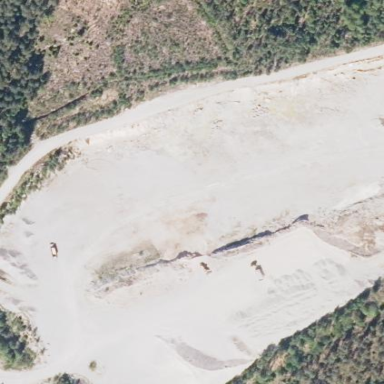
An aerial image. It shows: Quarry area.